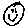
Label: smiley face